【题型】解答题　【知识点】解析几何　【难度】hard
已知抛物线 $\Gamma: y^2 = 4x$，$P$ 为第一象限内 $\Gamma$ 上的一点，直线 $l$ 经过点 $P$。

\vspace{1em}
\noindent
(1) 设 $P(4,4)$，若 $l$ 经过 $\Gamma$ 的焦点 $F$，求 $l$ 与 $\Gamma$ 的准线的交点坐标；

\vspace{0.5em}
\noindent
(2) 设 $P(1,2)$，已知 $l$ 与 $x$ 轴负半轴有交点 $M$，$l$ 与 $\Gamma$ 有 $P$、$Q$ 两个交点，若将这三个交点从左至右重新命名为 $A、B、C$，有 $\overrightarrow{AB} = \overrightarrow{BC}$，求出所有满足条件的 $l$ 的方程；

\vspace{0.5em}
\noindent
(3) 设 $P(s,t)$，$t > 0$，已知 $l$ 是 $\Gamma$ 在点 $P$ 处的切线，过点 $P$ 作直线 $m$ 使得 $m \perp l$，$R$ 是 $m$ 与 $\Gamma$ 的另一个交点，求出 $|PR|$ 关于 $s$ 的表达式，并求 $|PR|$ 的最小值。
【解答】
\noindent
【答案】(1)$\left(-1,-\frac{8}{3}\right)$;

\vspace{0.5em}
\noindent
(2)$2x - 3y + 4 = 0$ 或 $4x - 3y + 2 = 0$;

\vspace{0.5em}
\noindent
(3)$|PR| = \frac{4(s + 1)^{\frac{3}{2}}}{s}, s > 0$，最小值为$6\sqrt{3}$。

\vspace{1em}
\noindent
【知识点】由导数求函数的最值（不含参）、直线的点斜式方程及辨析、求直线交点坐标、求直线与抛物线相交所得弦的长。

\vspace{0.5em}
\noindent
【分析】（1）求出抛物线的焦点坐标及准线方程，再求出直线$l$的方程即可得解。

\vspace{0.5em}
\noindent
（2）根据给定条件，按$B(1,2)$、$C(1,2)$分类，借助中点坐标公式求出点$A$的坐标，再利用直线方程的点斜式求解即可。

\vspace{0.5em}
\noindent
（3）求出直线$l$的斜率，进而求出直线$m$的方程，与抛物线方程联立求出点$R$的坐标，利用弦长公式求出$|PR|$，再构造函数并利用导数求出最小值。

\vspace{1em}
\noindent
【详解】（1）抛物线$\Gamma$：$y^2 = 4x$的焦点$F(1,0)$，准线方程为$x = -1$，

\vspace{0.5em}
\noindent
则直线$l$的方程为$y - 0 = \frac{4 - 0}{4 - 1}(x - 1)$，即$y = \frac{4}{3}(x - 1)$，当$x = -1$时，$y = -\frac{8}{3}$，

\vspace{0.5em}
\noindent
所以$l$与$\Gamma$的准线的交点坐标为$\left(-1,-\frac{8}{3}\right)$。

\vspace{1em}
\noindent
（2）设$A(a,0), a < 0$，由$\overrightarrow{AB} = \overrightarrow{BC}$，得$B$是线段$AC$的中点，

\vspace{0.5em}
\noindent
当$B(1,2)$时，则点$C(2 - a, 4)$，而点$C$在抛物线$\Gamma$：$y^2 = 4x$，即$4^2 = 4(2 - a)$，解得$a = -2$，

\vspace{0.5em}
\noindent
此时直线$l$的方程为$y - 0 = \frac{2 - 0}{1 - (-2)}(x + 2)$，即$2x - 3y + 4 = 0$；

\vspace{0.5em}
\noindent
当$C(1,2)$时，则点$C\left(\frac{1 + a}{2},1\right)$，于是$1^2 = 4 \cdot \frac{1 + a}{2}$，解得$a = -\frac{1}{2}$，

\vspace{0.5em}
\noindent
此时直线$l$的方程为$y - 0 = \frac{2 - 0}{1 - \left(-\frac{1}{2}\right)}\left(x + \frac{1}{2}\right)$，即$4x - 3y + 2 = 0$，

\vspace{0.5em}
\noindent
所以直线$l$的方程为$2x - 3y + 4 = 0$ 或 $4x - 3y + 2 = 0$。

\vspace{1em}
\noindent
（3）设$l$的方程为$y - t = k(x - s)$，而$s = \frac{t^2}{4}$，

\vspace{0.5em}
\noindent
由$\begin{cases} y - t = k(x - s) \\ y^2 = 4x \end{cases}$消去$x$得：$\frac{k}{4}y^2 - y + t - \frac{k}{4}t^2 = 0$，显然$k \neq 0$，

\vspace{0.5em}
\noindent
$\Delta = 1 - k\left(t - \frac{t^2}{4}k\right) = 0$，解得$k = \frac{2}{t}$，于是直线$m$的方程$y - t = -\frac{t}{2}\left(x - \frac{t^2}{4}\right)$，

\vspace{0.5em}
\noindent
由$\begin{cases} y - t = -\frac{t}{2}\left(x - \frac{t^2}{4}\right) \\ y^2 = 4x \end{cases}$消去$x$得$ty^2 + 8y - t^3 - 8t = 0$，设点$R$的纵坐标为$y_R$，

\vspace{0.5em}
\noindent
由$t \cdot y_R = -t^2 - 8$，得$y_R = -t - \frac{8}{t}$，

\vspace{0.5em}
\noindent
因此$|PR| = \sqrt{1 + \left(-\frac{2}{t}\right)^2}|t - y_R| = \sqrt{1 + \frac{4}{t^2}}(2t + \frac{8}{t}) = \frac{4(s + 1)^{\frac{3}{2}}}{s}$，

\vspace{0.5em}
\noindent
设$f(s) = \frac{4(s + 1)^{\frac{3}{2}}}{s}, s > 0$，求导得$f'(s) = \frac{2\sqrt{s - 2}(s + 1)^{\frac{1}{2}}}{s^2}$，

\vspace{0.5em}
\noindent
当$0 < s < 2$时，$f'(s) < 0$，当$s > 2$时，$f'(s) > 0$，

\vspace{0.5em}
\noindent
函数$f(s)$在$(0,2)$上单调递减，在$(2,+\infty)$上单调递增，$f(s)_{\min} = f(2) = 6\sqrt{3}$，

\vspace{0.5em}
\noindent
所以$|PR| = \frac{4(s + 1)^{\frac{3}{2}}}{s}, s > 0$，最小值为$6\sqrt{3}$。

\vspace{1em}
\noindent

\vspace{0.5em}
\noindent
【点睛】结论点睛：直线$l: y = kx + b$上两点$A(x_1,y_1), B(x_2,y_2)$间的距离$|AB| = \sqrt{1 + k^2} \cdot |x_1 - x_2|$；

\vspace{0.5em}
\noindent
直线$l: x = my + t$上两点$A(x_1,y_1), B(x_2,y_2)$间的距离$|AB| = \sqrt{1 + m^2} \cdot |y_1 - y_2|$。
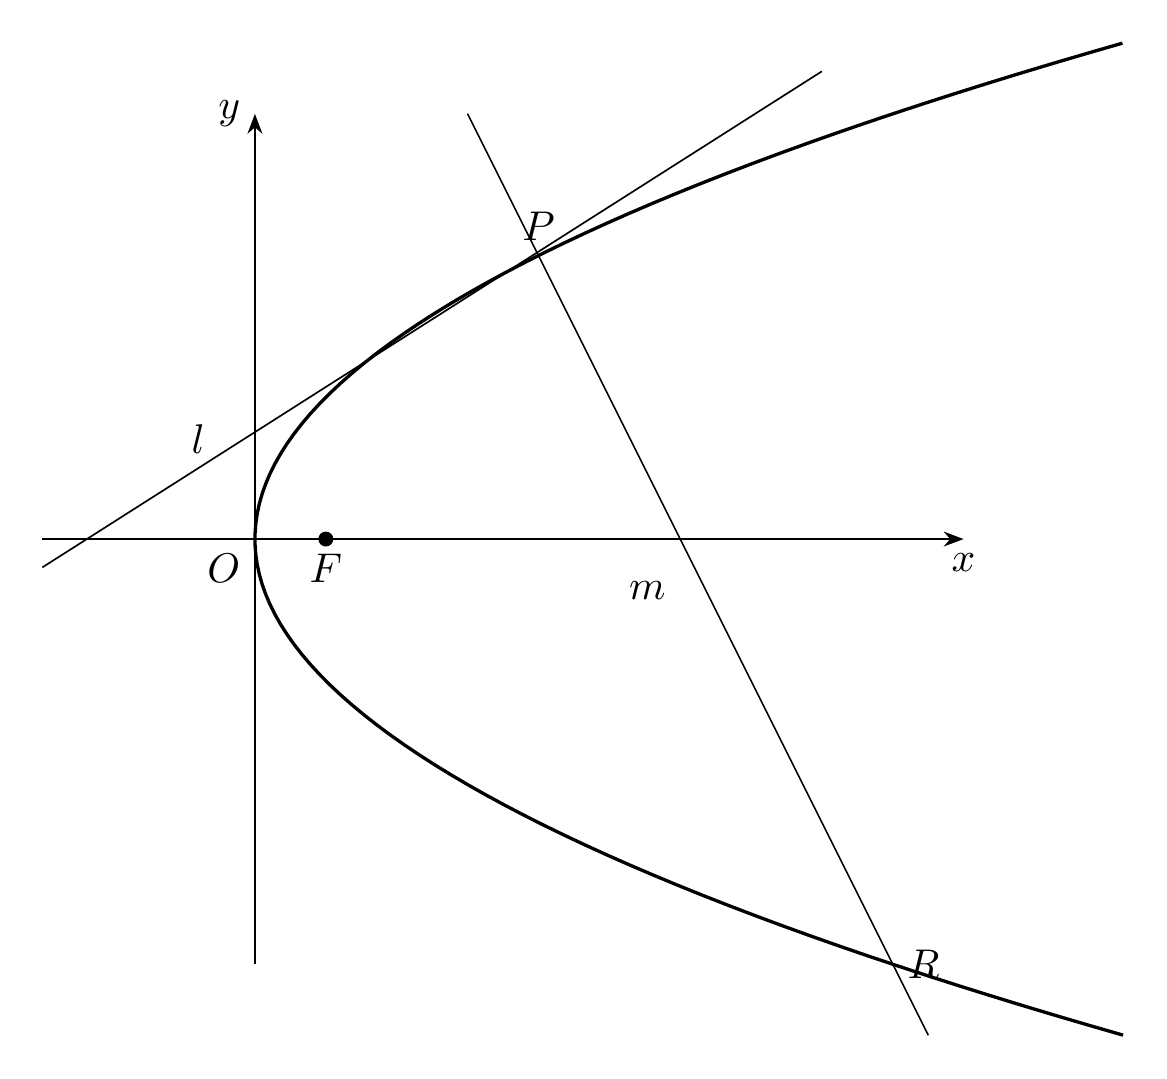